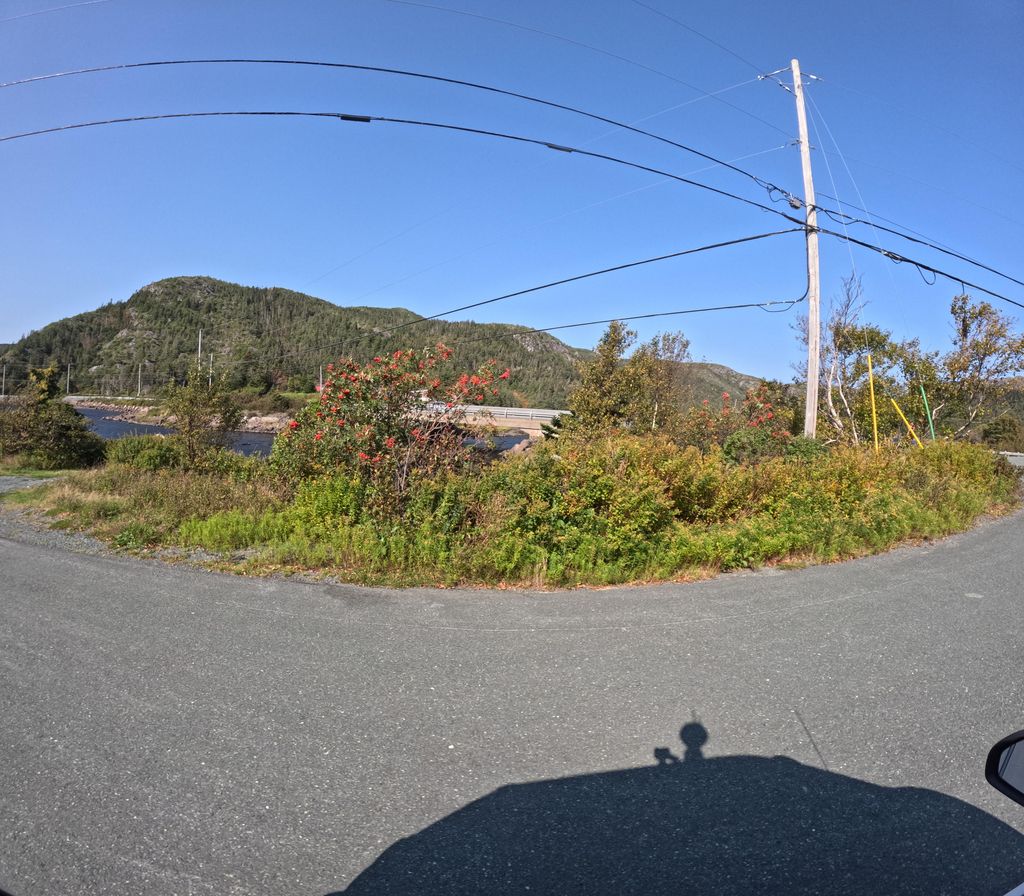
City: st_johns